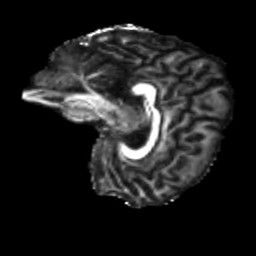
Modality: FA
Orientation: sagittal
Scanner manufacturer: siemens
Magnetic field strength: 3 T
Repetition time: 4 s
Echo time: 0.0594 s